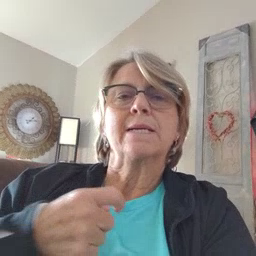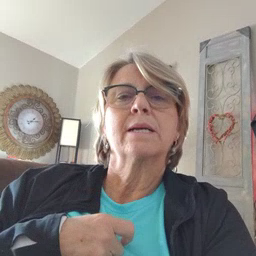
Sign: red